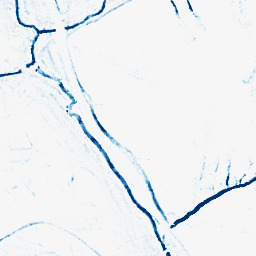
Category: morphological
Decomposition family: morphological_square
Decomposition parameters: operation: closing
size: 5
Upsampling method: sinc_blackman
Upsampling parameters: scale: 4
kernel_size: 8
Upsampling scale: 4